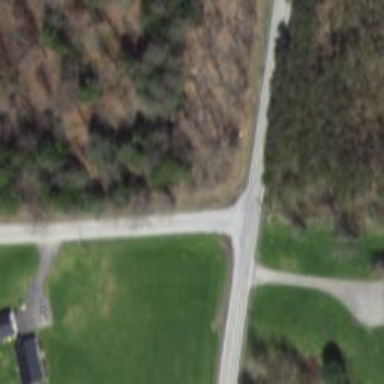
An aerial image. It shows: Tertiary road.